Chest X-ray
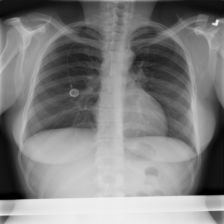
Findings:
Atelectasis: negative
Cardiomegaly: negative
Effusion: negative
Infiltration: negative
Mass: negative
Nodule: negative
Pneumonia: negative
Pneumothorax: negative
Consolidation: negative
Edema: negative
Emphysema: negative
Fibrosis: negative
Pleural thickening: negative
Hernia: negative